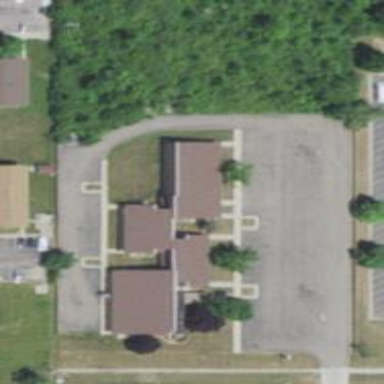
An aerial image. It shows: Healthcare clinic is depicted in the image.